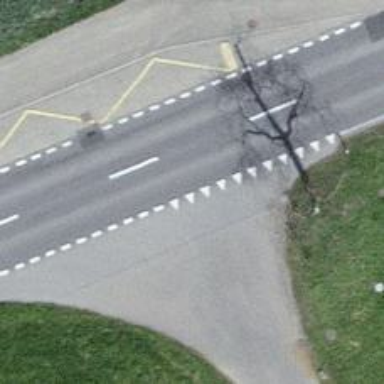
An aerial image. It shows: Road with "give way" sign.